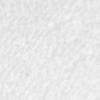
Label: no_change